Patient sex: F
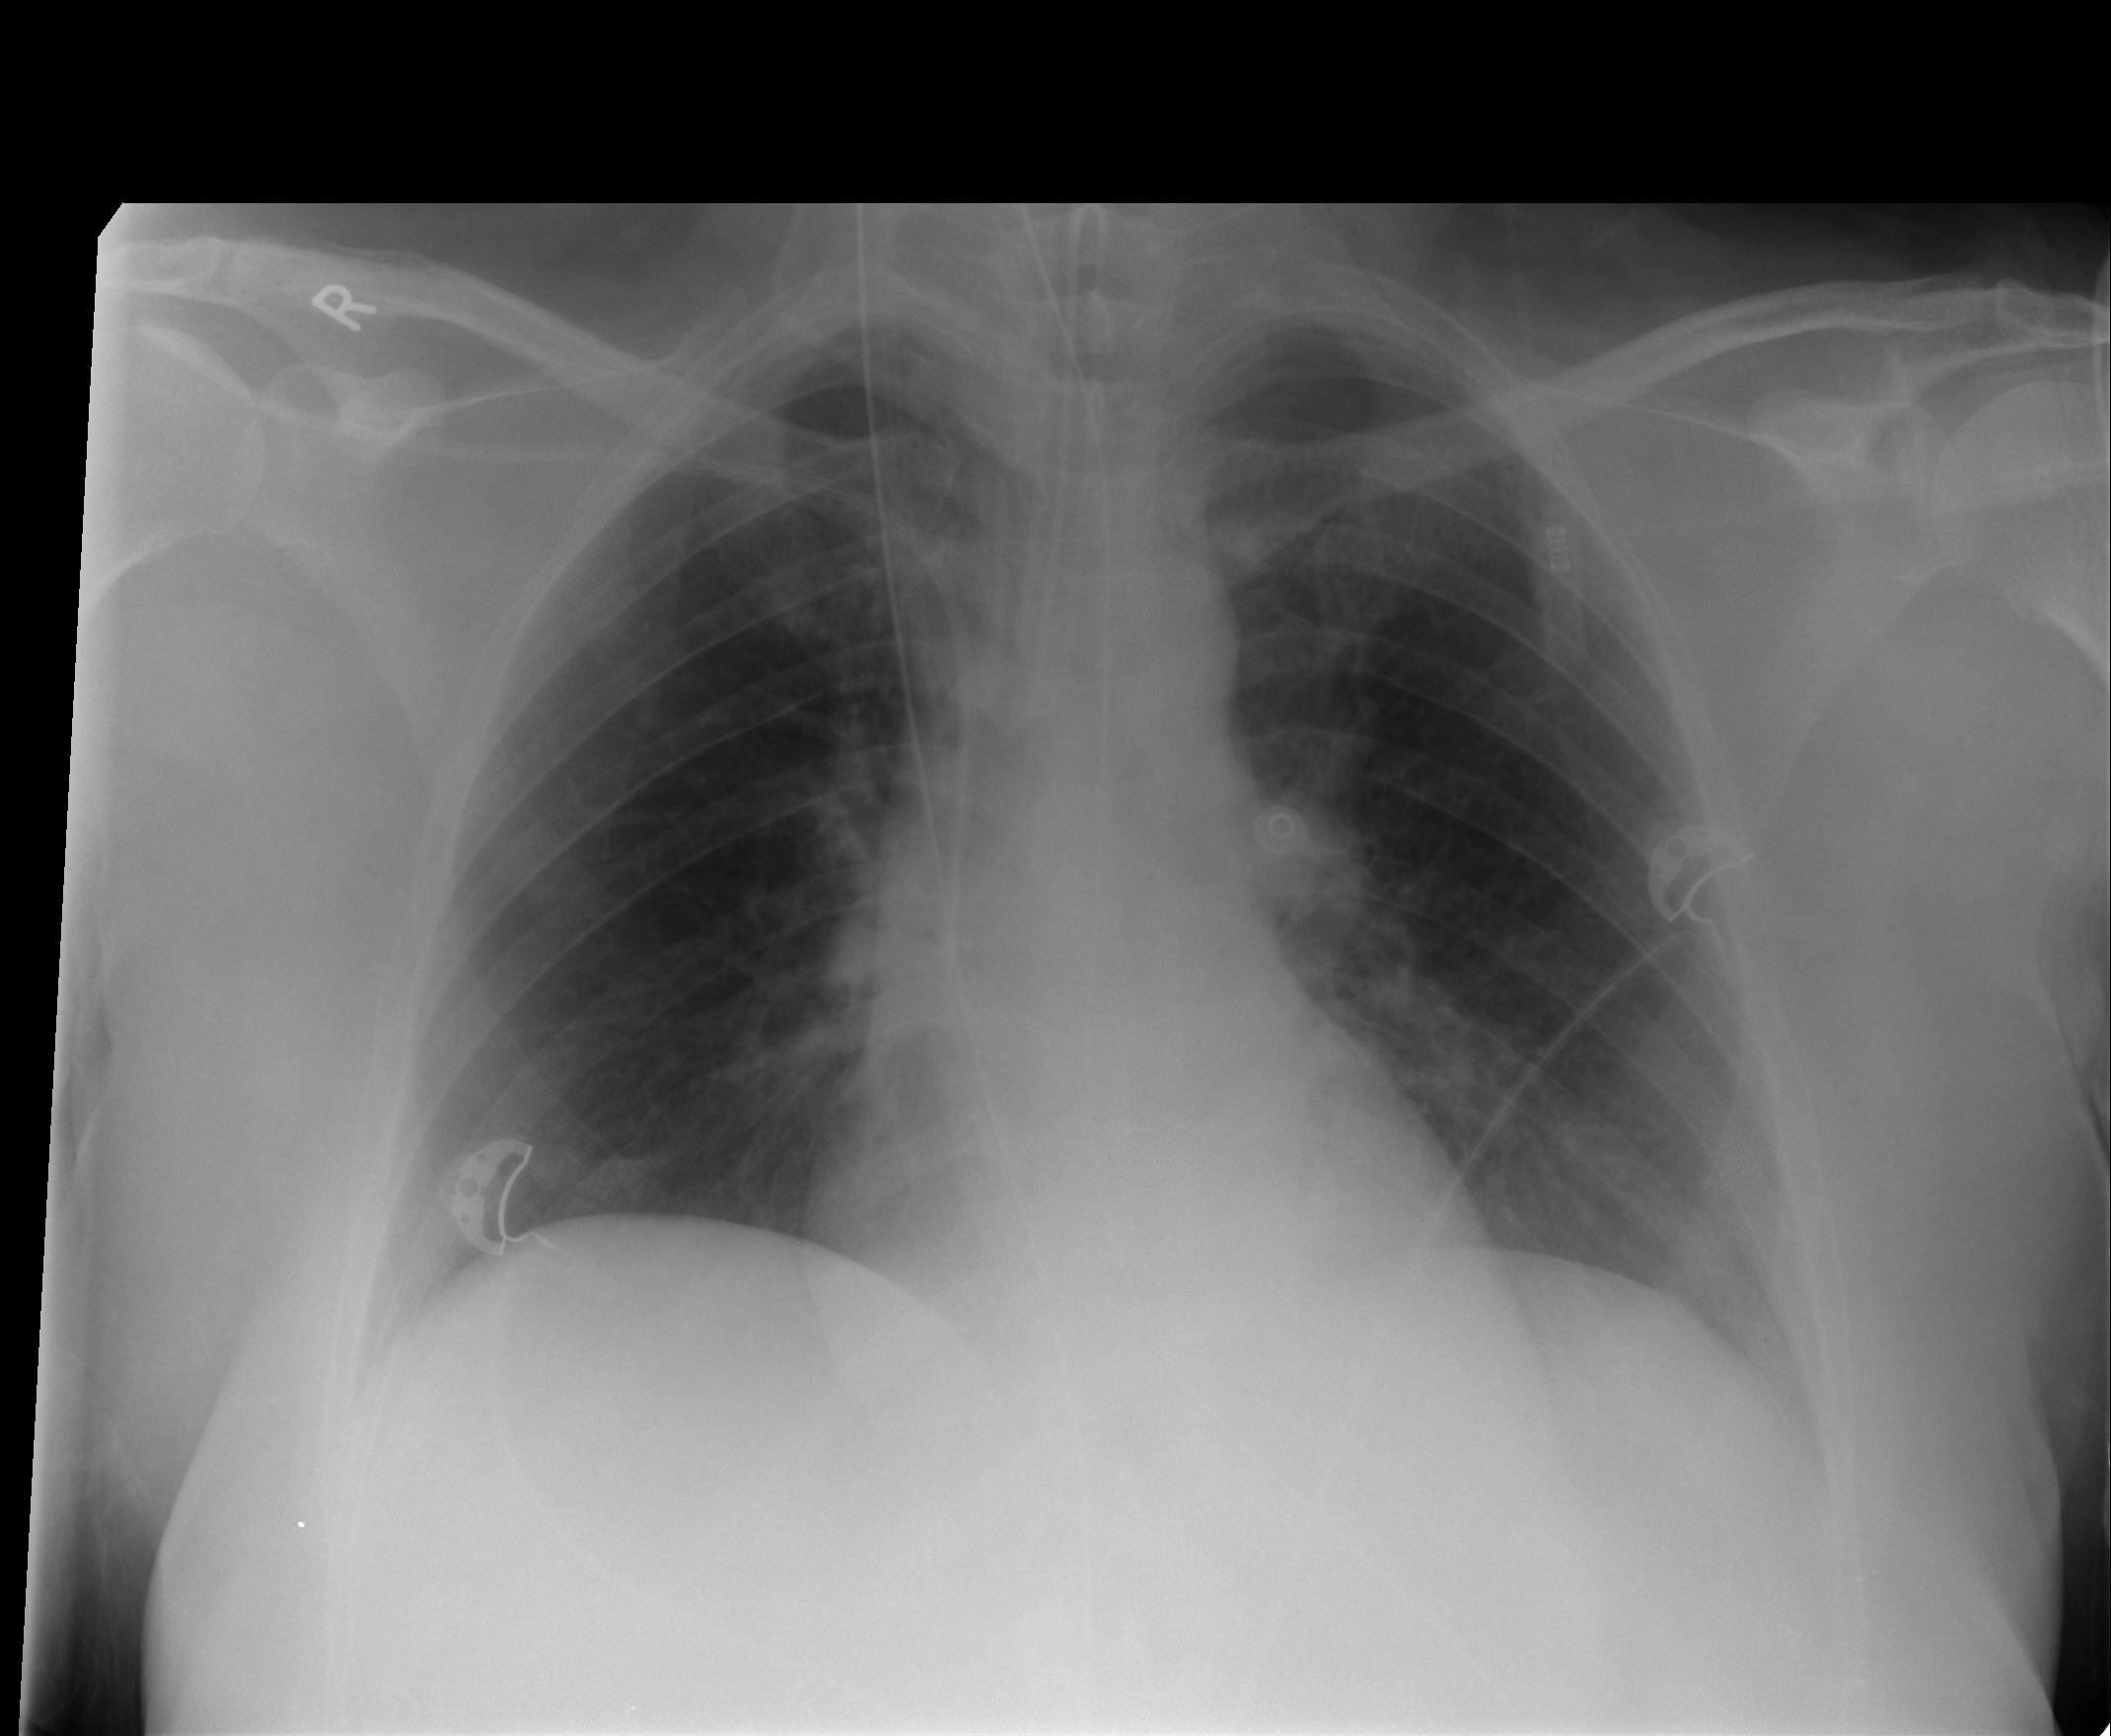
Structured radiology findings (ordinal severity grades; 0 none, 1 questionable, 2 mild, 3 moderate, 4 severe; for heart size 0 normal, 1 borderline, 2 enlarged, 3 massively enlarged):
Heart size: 0
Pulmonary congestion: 0
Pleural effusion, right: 0
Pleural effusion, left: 0
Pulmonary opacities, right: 0
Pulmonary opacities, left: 0
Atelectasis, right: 2
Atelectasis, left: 2